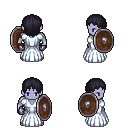
a pixel art fantasy rpg character, male body template, dark elf, purple skin, underdress, gold greaves, raven plain hairstyle, metal gloves, shield, four views (front, back, left, right), 2x2 character sprite sheet, small pixel art, hard edges, no anti-aliasing